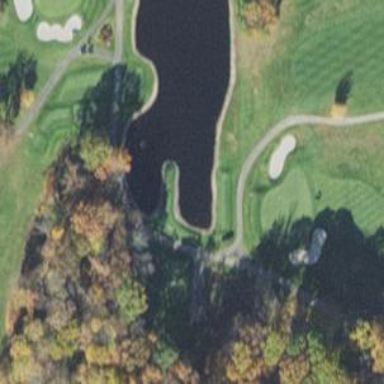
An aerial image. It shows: Path used for both walking and golf.